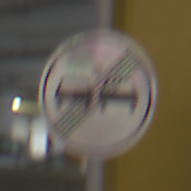
Verkehrszeichen: EndeUeberholverbot
Umgebung: Indoor, Special
Tageszeit: NotSpecified
Wetter: NotSpecified
Licht: Artificial
Jahreszeit: NotSpecified
Kontrast: HighContrast